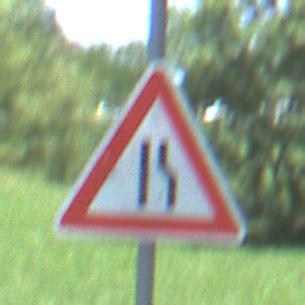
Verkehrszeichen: EinseitigVerengteFahrbahnRechts
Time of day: Midday
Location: Outdoor (Nature)
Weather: Clear
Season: Summer
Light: Natural